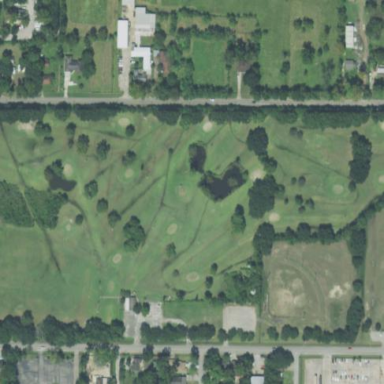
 place for golfing and leisure activities."